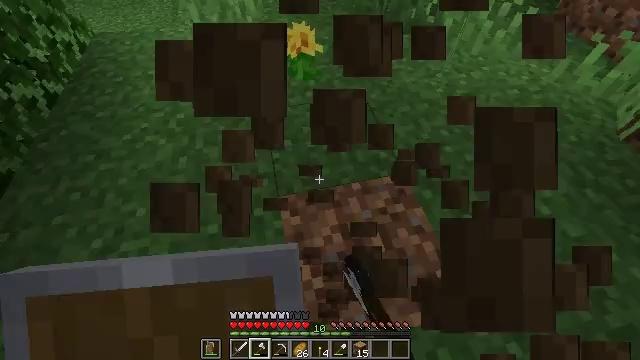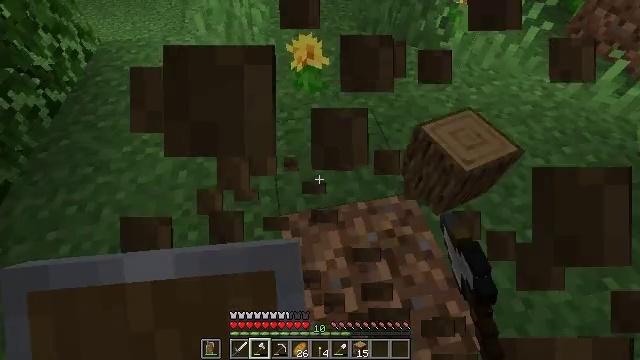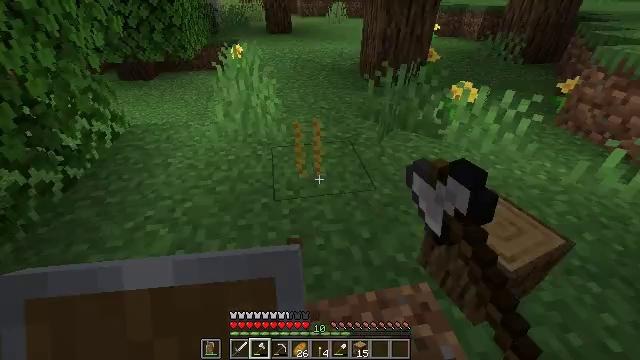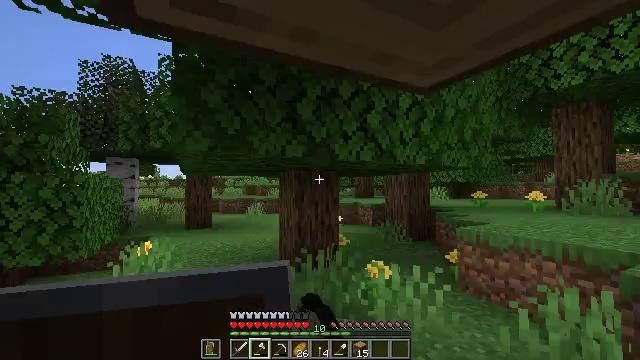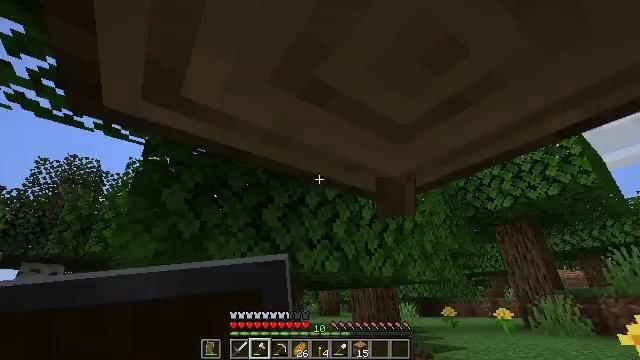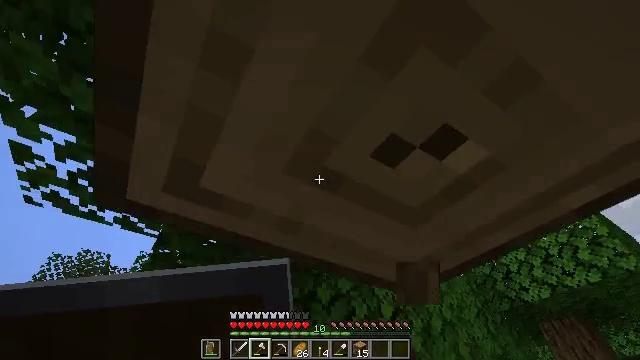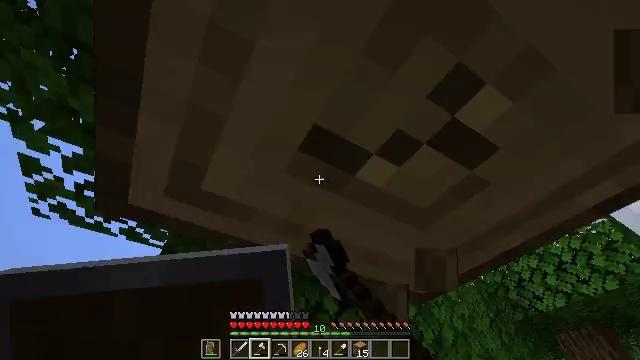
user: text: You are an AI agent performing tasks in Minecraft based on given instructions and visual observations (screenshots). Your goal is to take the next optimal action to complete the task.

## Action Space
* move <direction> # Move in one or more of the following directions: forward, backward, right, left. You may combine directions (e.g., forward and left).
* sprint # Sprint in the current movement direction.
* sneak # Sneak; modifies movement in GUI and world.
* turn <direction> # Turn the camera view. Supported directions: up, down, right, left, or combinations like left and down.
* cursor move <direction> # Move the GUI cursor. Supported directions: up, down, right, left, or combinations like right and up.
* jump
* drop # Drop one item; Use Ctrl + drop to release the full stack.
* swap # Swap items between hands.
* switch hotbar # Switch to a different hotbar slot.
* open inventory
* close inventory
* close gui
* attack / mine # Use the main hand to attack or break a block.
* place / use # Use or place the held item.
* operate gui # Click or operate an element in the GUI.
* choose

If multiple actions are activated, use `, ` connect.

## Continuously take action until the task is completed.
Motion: motion action
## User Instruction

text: Collect a dandelion flower.
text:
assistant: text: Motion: move forward, turn left and up, attack / mine
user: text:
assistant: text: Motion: turn left and up, attack / mine
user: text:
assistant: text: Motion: turn right and up, attack / mine
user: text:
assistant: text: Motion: turn right and up, attack / mine
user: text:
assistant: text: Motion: turn left and up, attack / mine
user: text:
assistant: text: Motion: turn left and up, attack / mine
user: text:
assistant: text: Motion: sneak, attack / mine